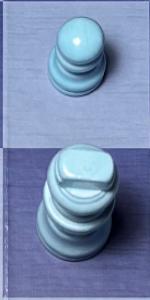
Label: King_White